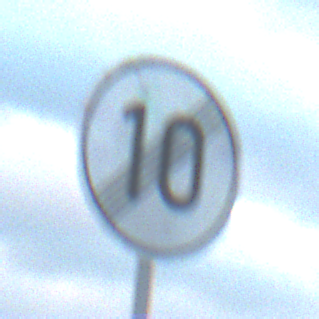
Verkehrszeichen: EndeGeschwindigkeit10
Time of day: SunriseSunset
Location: Outdoor (Beach)
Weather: PartlyCloudy
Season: NotSpecified
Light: Natural